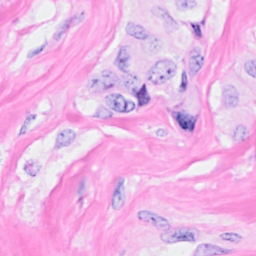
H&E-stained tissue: Breast